Question: I am trying to get my Application to detect when the Windows Themes change, and then be able to respond to that change.
To detect when themes change there is the handy 'WM_THEMECHANGED' message which I am able to respond to.
What I would like is to also be able to determine when color settings change from here:

I have been searching and looking for any possible way to detect changes made from that dialog but I have yet to find any information for it.
So I would like to know whether it is possible or not to detect changes from the Window Color and Appearance dialog. I understand changes here are not the same as theme changes, but all the same I would like to be able to detect and respond to these changes as well.
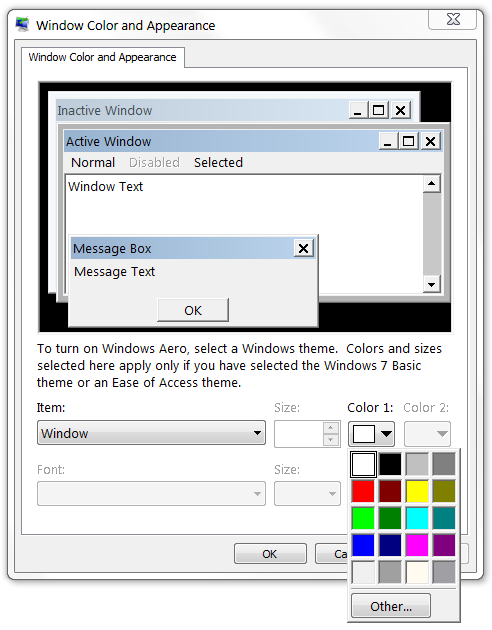
Answer: The 'WM_SYSCOLORCHANGE' message appears to respond to changes made to the System colors, which also includes changes made from the Window Color and Appearance dialog.